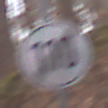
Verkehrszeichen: EndeGeschwindigkeit110
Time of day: Midday
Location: Outdoor (Nature)
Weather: Overcast
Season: Autumn
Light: Natural